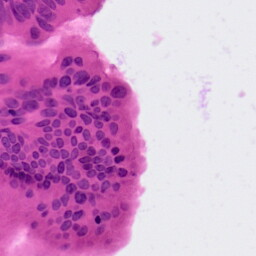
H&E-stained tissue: Colon